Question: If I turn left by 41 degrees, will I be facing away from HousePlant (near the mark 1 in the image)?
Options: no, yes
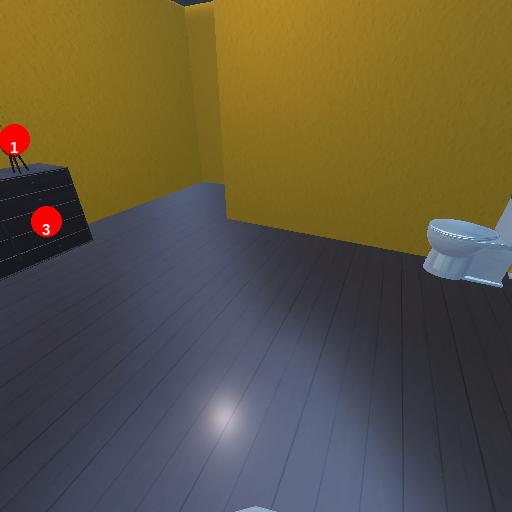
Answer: no